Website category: book
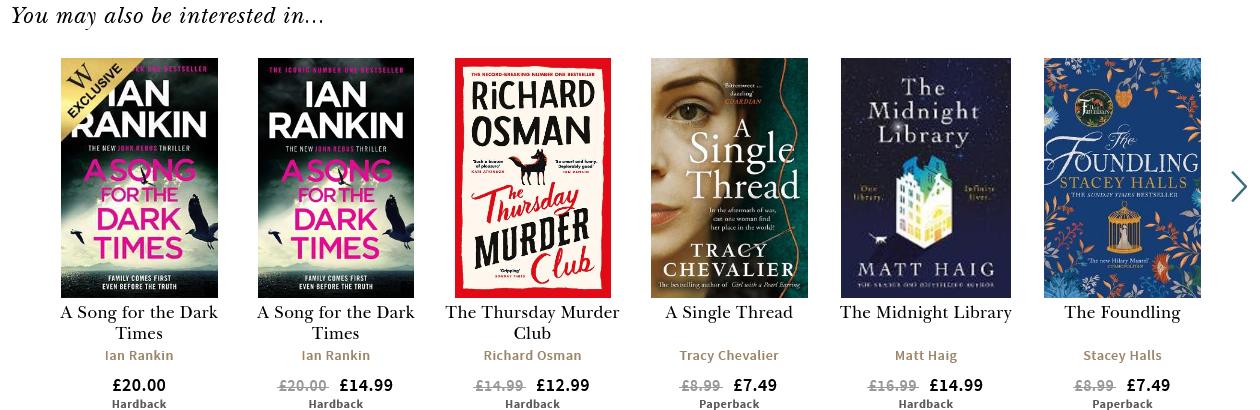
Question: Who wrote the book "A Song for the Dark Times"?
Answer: Ian Rankin

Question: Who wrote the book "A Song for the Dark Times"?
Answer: Ian Rankin

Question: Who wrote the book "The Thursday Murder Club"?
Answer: Richard Osman

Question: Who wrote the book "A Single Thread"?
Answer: Tracy Chevalier

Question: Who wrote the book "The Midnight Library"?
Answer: Matt Haig

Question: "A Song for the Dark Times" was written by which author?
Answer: Ian Rankin

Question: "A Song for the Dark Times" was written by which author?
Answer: Ian Rankin

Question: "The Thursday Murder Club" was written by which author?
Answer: Richard Osman

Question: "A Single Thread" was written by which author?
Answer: Tracy Chevalier

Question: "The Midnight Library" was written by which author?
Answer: Matt Haig

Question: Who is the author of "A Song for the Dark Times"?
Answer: Ian Rankin

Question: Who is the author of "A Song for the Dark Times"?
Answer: Ian Rankin

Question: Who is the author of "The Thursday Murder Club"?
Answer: Richard Osman

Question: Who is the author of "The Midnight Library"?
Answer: Matt Haig

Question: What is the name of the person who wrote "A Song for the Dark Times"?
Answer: Ian Rankin

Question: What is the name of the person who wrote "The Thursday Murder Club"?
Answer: Richard Osman

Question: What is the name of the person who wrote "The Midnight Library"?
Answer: Matt Haig

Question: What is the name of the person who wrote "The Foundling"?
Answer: Stacey Halls

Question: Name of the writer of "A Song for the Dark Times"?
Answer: Ian Rankin

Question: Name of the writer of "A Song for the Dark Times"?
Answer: Ian Rankin

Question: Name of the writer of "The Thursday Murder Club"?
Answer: Richard Osman

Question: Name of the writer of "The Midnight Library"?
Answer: Matt Haig

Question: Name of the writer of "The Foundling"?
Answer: Stacey Halls

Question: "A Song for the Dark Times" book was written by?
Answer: Ian Rankin

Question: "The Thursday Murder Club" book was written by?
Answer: Richard Osman

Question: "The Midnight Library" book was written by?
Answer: Matt Haig

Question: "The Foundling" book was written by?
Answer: Stacey Halls

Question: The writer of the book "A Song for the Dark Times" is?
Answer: Ian Rankin

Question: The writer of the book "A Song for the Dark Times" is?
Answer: Ian Rankin

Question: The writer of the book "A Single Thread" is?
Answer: Tracy Chevalier

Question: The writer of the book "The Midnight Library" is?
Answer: Matt Haig

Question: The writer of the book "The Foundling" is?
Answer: Stacey Halls

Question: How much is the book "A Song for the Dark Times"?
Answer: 20.00

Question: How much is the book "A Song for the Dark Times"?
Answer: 14.99

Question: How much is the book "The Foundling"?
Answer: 7.49

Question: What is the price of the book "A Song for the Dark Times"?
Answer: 14.99

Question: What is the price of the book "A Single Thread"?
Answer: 7.49

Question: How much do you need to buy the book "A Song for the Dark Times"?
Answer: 20.00

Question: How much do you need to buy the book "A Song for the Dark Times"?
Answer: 14.99

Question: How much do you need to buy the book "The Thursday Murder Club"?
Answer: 12.99

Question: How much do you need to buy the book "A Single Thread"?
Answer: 7.49

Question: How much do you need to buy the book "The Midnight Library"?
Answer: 14.99

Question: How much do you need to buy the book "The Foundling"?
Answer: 7.49

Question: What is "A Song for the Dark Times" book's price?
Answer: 20.00

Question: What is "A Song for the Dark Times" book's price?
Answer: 14.99

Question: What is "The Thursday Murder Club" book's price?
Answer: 12.99

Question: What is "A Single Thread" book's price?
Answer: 7.49

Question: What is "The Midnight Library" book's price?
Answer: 14.99

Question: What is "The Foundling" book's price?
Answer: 7.49

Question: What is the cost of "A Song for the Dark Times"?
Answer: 20.00

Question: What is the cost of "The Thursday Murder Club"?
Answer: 12.99

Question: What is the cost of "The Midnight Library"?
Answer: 14.99

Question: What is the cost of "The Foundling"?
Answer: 7.49

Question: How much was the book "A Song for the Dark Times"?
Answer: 20.00

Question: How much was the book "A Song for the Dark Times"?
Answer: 14.99

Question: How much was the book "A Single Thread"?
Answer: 7.49

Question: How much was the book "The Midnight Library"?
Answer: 14.99

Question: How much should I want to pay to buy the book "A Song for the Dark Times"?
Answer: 20.00

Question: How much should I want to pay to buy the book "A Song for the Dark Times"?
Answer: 14.99

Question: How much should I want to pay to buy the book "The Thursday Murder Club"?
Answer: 12.99

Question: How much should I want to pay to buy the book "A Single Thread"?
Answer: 7.49

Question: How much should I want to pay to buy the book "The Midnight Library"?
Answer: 14.99

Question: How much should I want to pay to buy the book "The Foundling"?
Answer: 7.49

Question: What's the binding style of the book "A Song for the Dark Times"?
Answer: Hardback